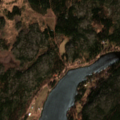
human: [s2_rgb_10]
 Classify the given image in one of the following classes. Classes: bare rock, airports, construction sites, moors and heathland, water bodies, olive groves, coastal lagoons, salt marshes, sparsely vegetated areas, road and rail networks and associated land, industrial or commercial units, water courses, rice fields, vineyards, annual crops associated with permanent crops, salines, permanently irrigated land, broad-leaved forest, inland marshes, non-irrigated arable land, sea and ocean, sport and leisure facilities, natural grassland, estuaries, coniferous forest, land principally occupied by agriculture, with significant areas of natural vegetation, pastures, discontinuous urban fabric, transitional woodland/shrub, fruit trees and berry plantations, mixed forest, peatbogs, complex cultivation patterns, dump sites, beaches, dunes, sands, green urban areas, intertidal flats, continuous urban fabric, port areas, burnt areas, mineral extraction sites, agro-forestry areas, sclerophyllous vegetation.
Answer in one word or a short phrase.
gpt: coniferous forest, mixed forest, transitional woodland/shrub, sea and ocean